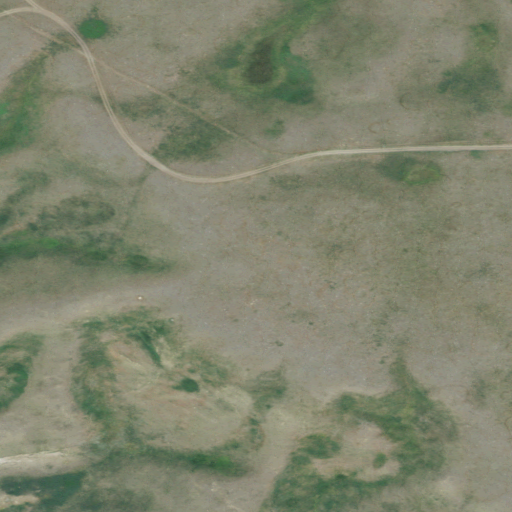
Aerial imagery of mountain in Montana named Ikes Butte containing shrub and grassland